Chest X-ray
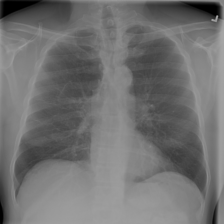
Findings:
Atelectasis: negative
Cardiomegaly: negative
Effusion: negative
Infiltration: negative
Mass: negative
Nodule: negative
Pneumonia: negative
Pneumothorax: negative
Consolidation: negative
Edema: negative
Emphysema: negative
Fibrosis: negative
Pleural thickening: negative
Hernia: negative